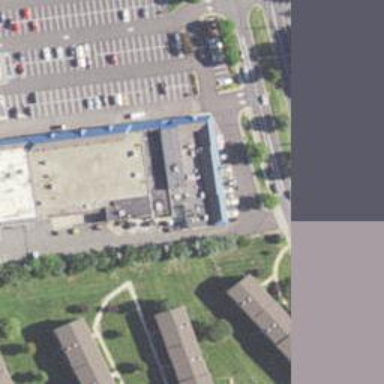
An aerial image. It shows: Convenience shop.